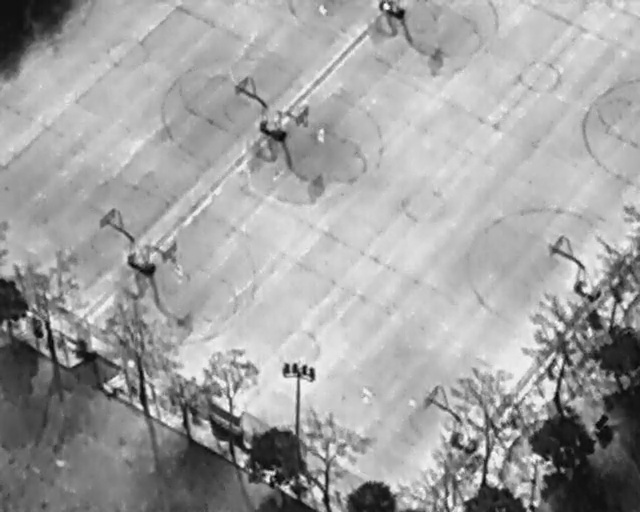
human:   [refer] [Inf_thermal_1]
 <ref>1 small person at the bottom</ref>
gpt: <box>[[63, 77, 65, 79, 2]]</box>

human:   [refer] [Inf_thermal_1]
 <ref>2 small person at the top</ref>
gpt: <box>[[48, 25, 51, 26, 2], [49, 0, 51, 3, 2]]</box>